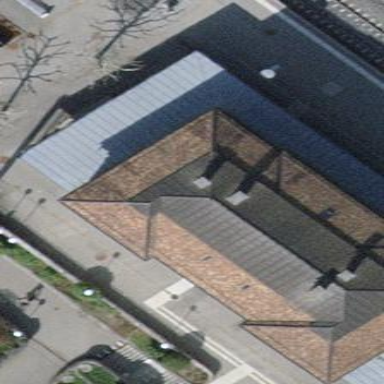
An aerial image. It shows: Train station building.